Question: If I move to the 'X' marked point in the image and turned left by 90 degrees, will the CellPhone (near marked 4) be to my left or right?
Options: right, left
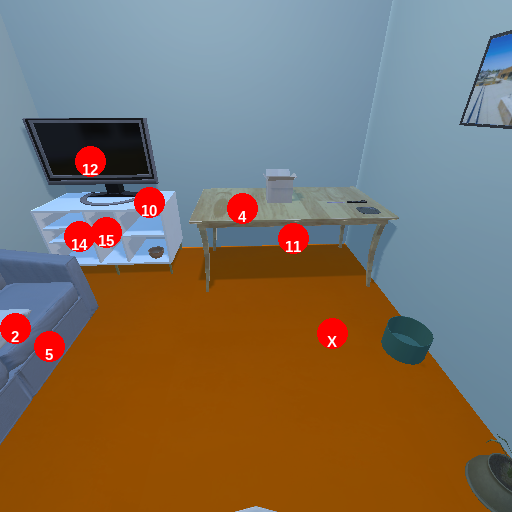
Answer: right